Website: home-depot
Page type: customer-info-address
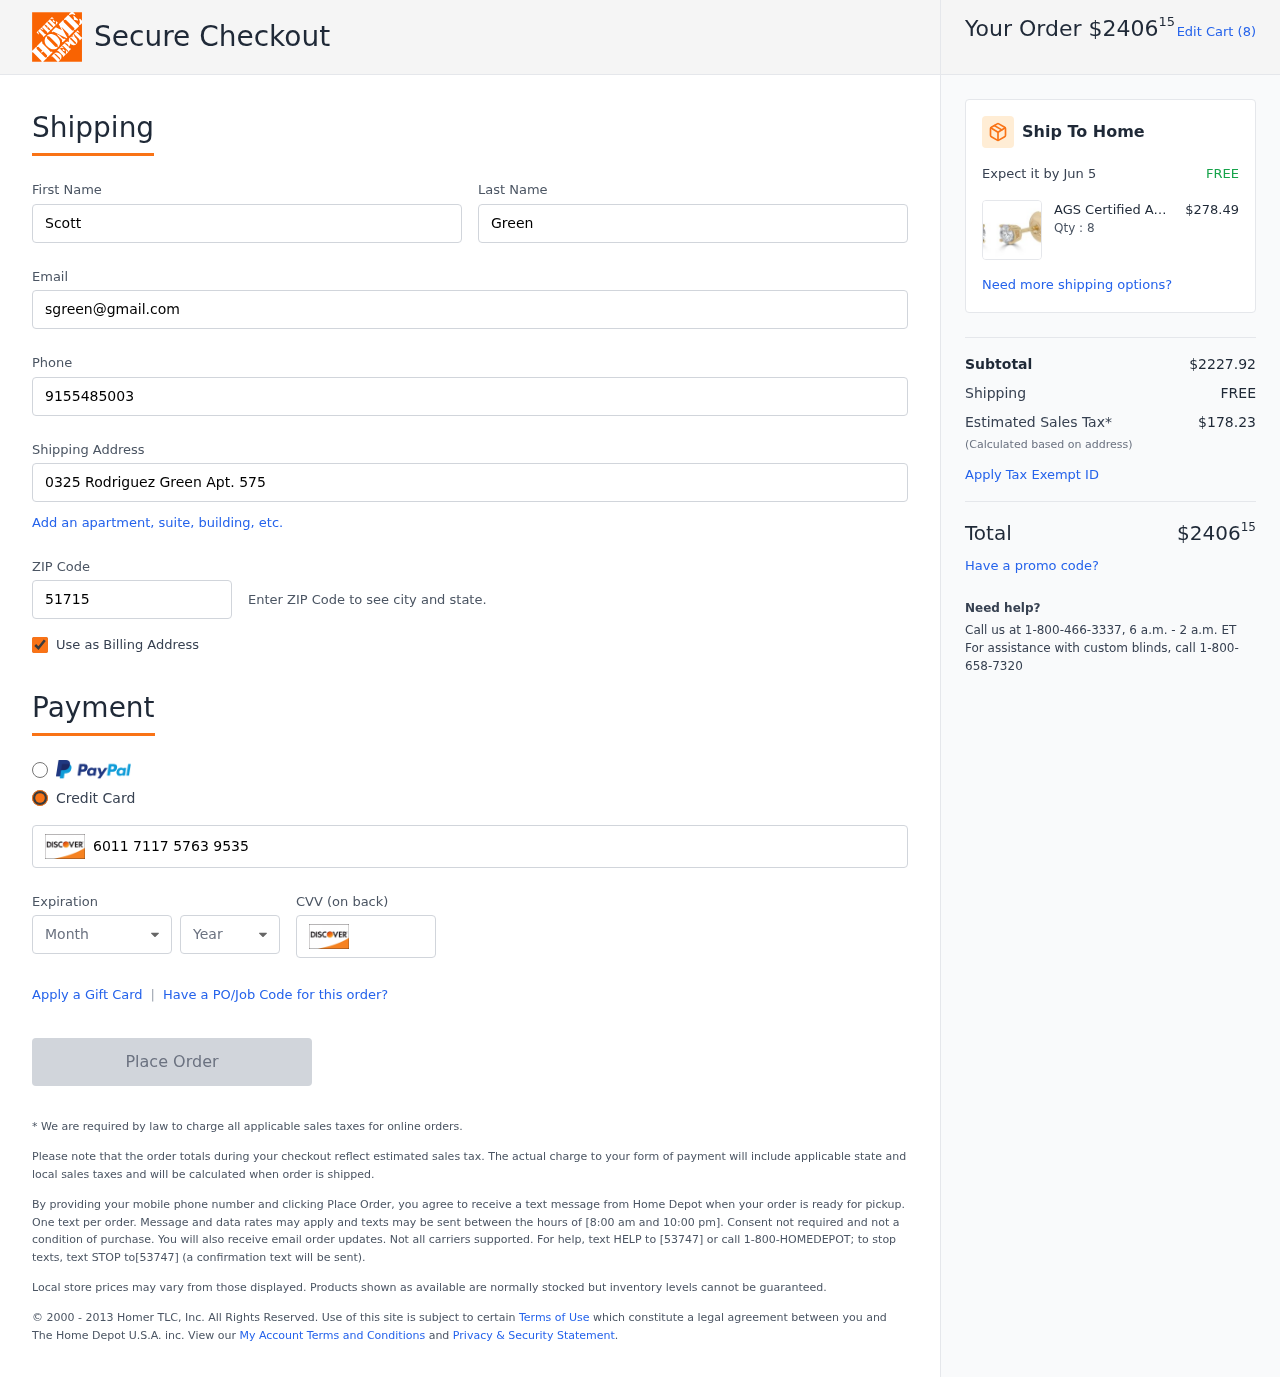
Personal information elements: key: PII_CARD_CVV
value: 211
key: PII_CARD_EXPIRY_MONTH
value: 12
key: PII_CARD_EXPIRY_YEAR
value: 28
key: PII_CARD_NUMBER
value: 6011 7117 5763 9535
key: PII_EMAIL
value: sgreen@gmail.com
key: PII_FIRSTNAME
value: Scott
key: PII_LASTNAME
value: Green
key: PII_PHONE
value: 9155485003
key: PII_POSTCODE
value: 51715
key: PII_STREET
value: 0325 Rodriguez Green Apt. 575
Product elements: key: PRODUCT1_BRAND
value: AGS Certified
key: PRODUCT1_NAME
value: AGS Certified 14k Yellow Gold Round-Cut Diamond Stud Earrings (3/4cttw, K-L Color, I1-I2 Clarity)
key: PRODUCT1_NAME
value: AGS Certified 14k Ye...
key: PRODUCT1_PRICE
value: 278.49
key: PRODUCT1_QUANTITY
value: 8
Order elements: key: ORDER_TOTAL
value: $240615
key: ORDER_NUM_ITEMS
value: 8
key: ORDER_DELIVERY_DATE
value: Jun 5
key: ORDER_SUBTOTAL
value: $2227.92
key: ORDER_SHIPPING_COST
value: FREE
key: ORDER_TAX
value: $178.23